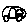
Label: car